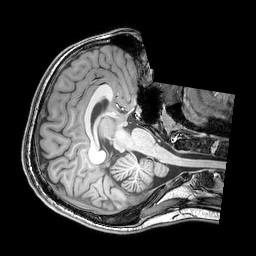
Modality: T1w
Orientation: axial
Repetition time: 0.00828 s
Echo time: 0.00388 s